Question: I'm developing a simple app for creating and managing events such as birthdays, weddings etc. All of the different events have different attributes and could be very different. I'm a beginner in rails but I've done the Rails for Zombies course so I know how to create models/controllers. However, I'm stuck now when I want a common identifier for all the events, like a key. It should be possible to search for events using a code/identifier and I don't know how to do this.
I was thinking of having an Event model which would contain the identifier, ex 'JamesBDay'. Then each of the different event model (Birthday/Wedding etc) would keep it's respective Event model. Am I thinking right and how do I do this using Rails 'generate' and 'db:migrate' commands?
And when this is accomplished, how do i search for any type of event using the identifier in their Event attribute?
An explaining picture below

Thanks!
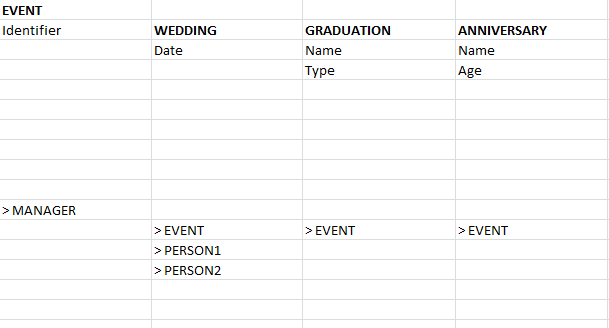
Answer: This sounds like a perfect problem for <URL>. Essentially you would have a user that has_many events. Create an events table and add a field called "type". From there you create other models that subclass "Event" and NOT "ActiveRecord::Base". These will all be stored in the same table, but will be unique objects that can have their own methods. This allows you to parse through the events as an entire list "Event.all" and then find out the type there, or you can parse through individual event types with "Wedding.all".